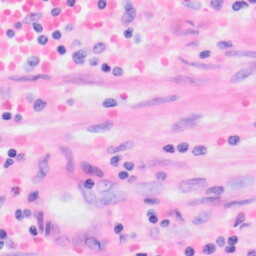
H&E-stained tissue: Kidney